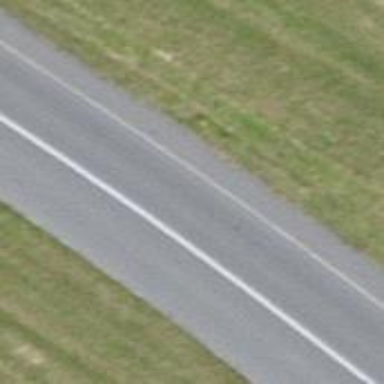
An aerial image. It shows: Tertiary road with asphalt surface.